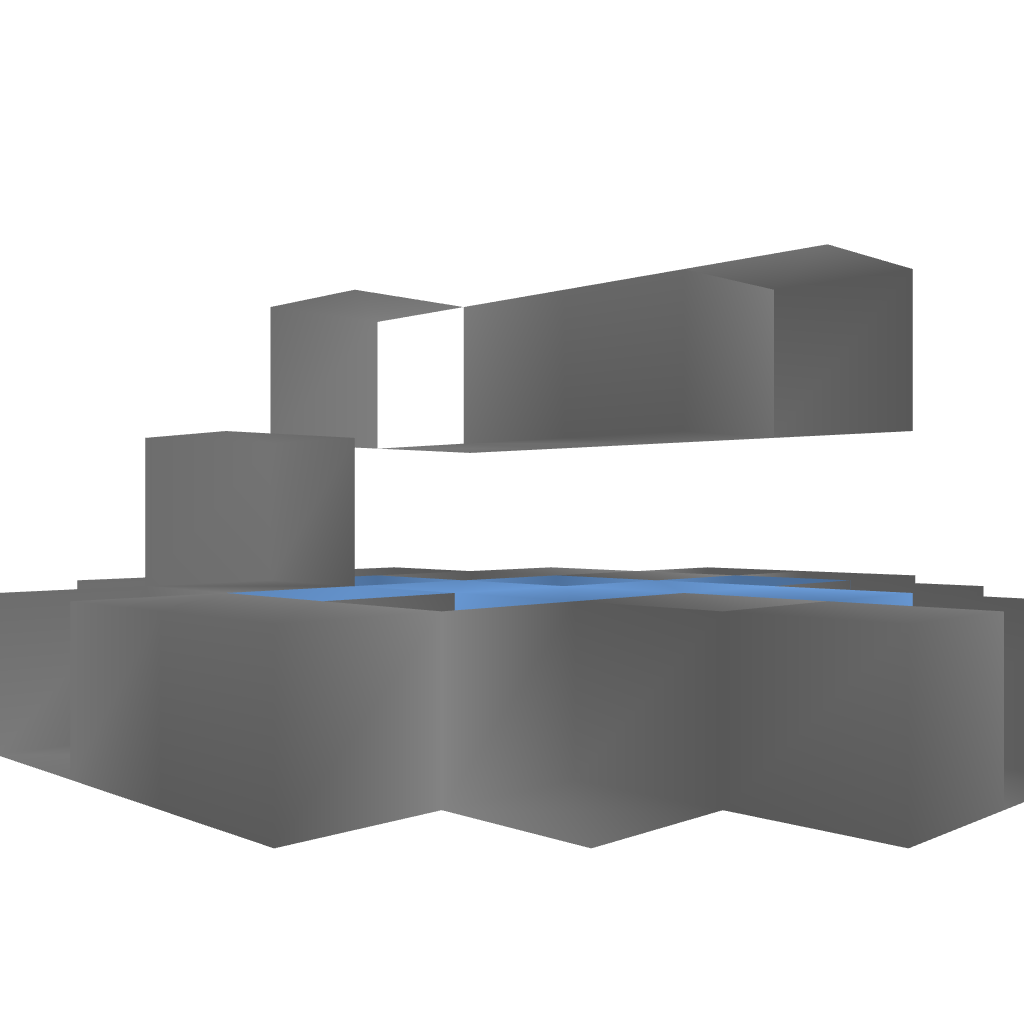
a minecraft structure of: Compact Angle Cannon bad low quality